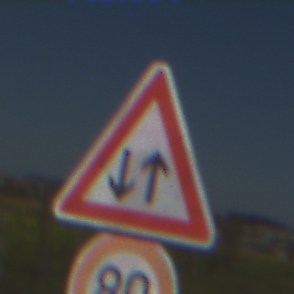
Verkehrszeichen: Gegenverkehr
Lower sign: Geschwindigkeit80
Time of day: MorningAfternoon
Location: Outdoor (RoadRail)
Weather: Clear
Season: NotSpecified
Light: Natural